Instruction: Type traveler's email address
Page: traveler
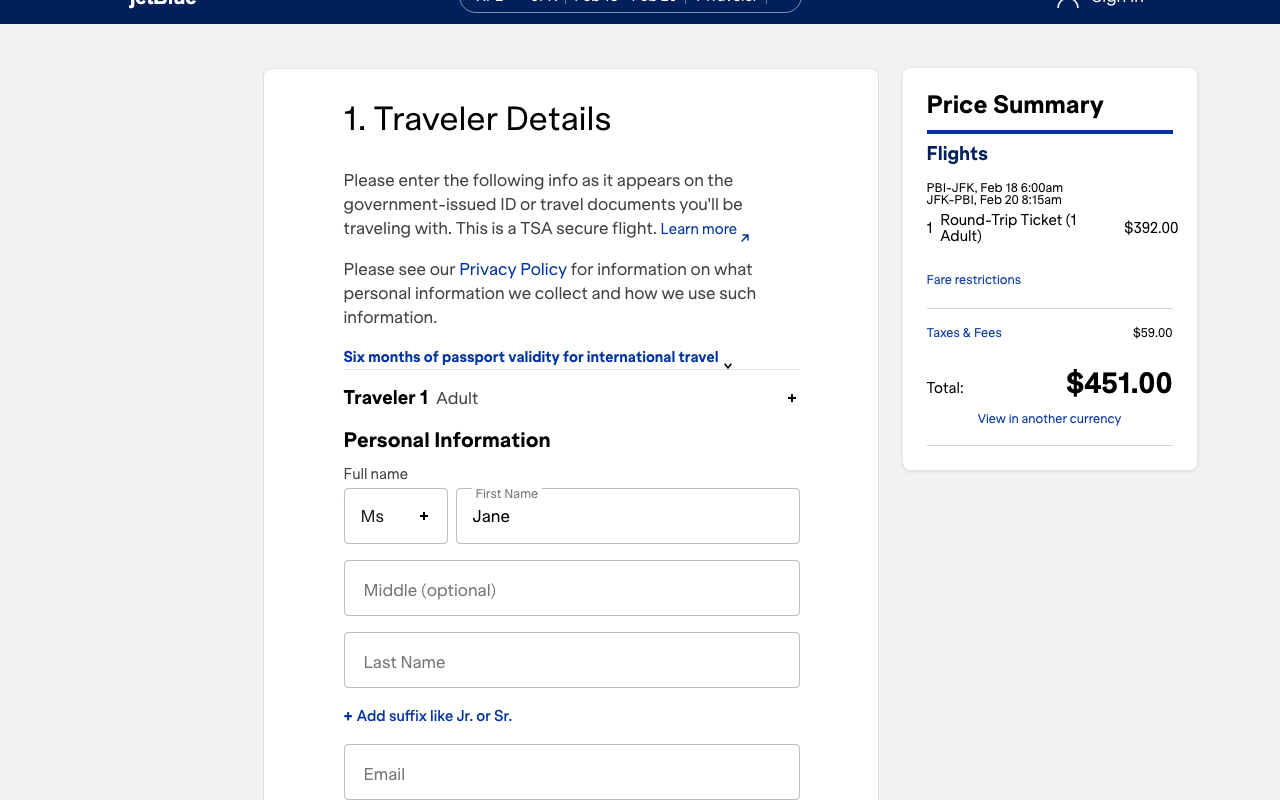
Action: type